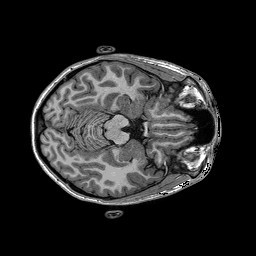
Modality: T1w
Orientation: coronal
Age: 30
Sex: female